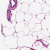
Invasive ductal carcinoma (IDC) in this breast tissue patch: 0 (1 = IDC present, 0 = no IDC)